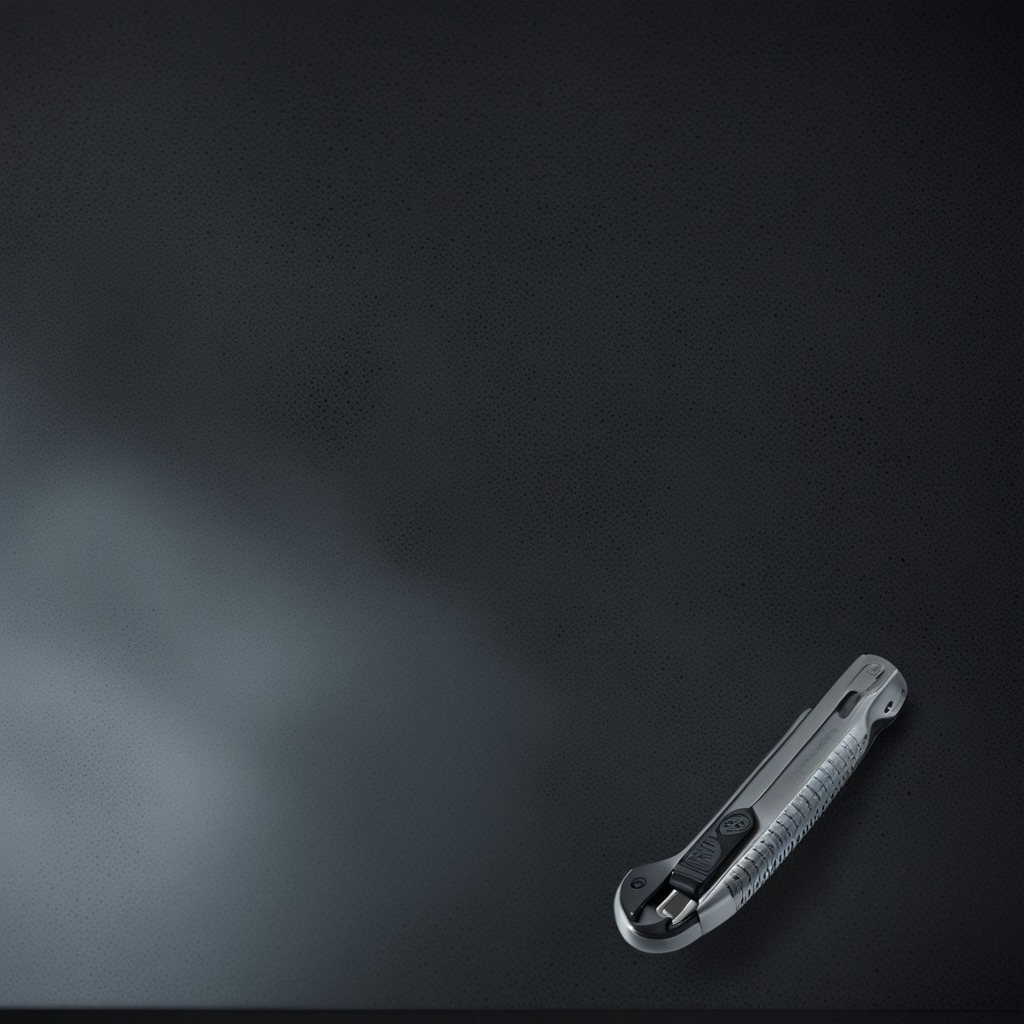
A utility knife is lying on a clean granite table inside a workshop at night.